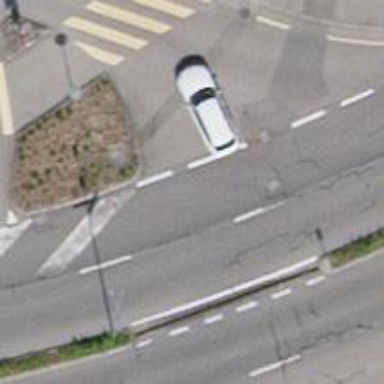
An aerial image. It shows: Secondary link road with asphalt surface.